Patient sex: M
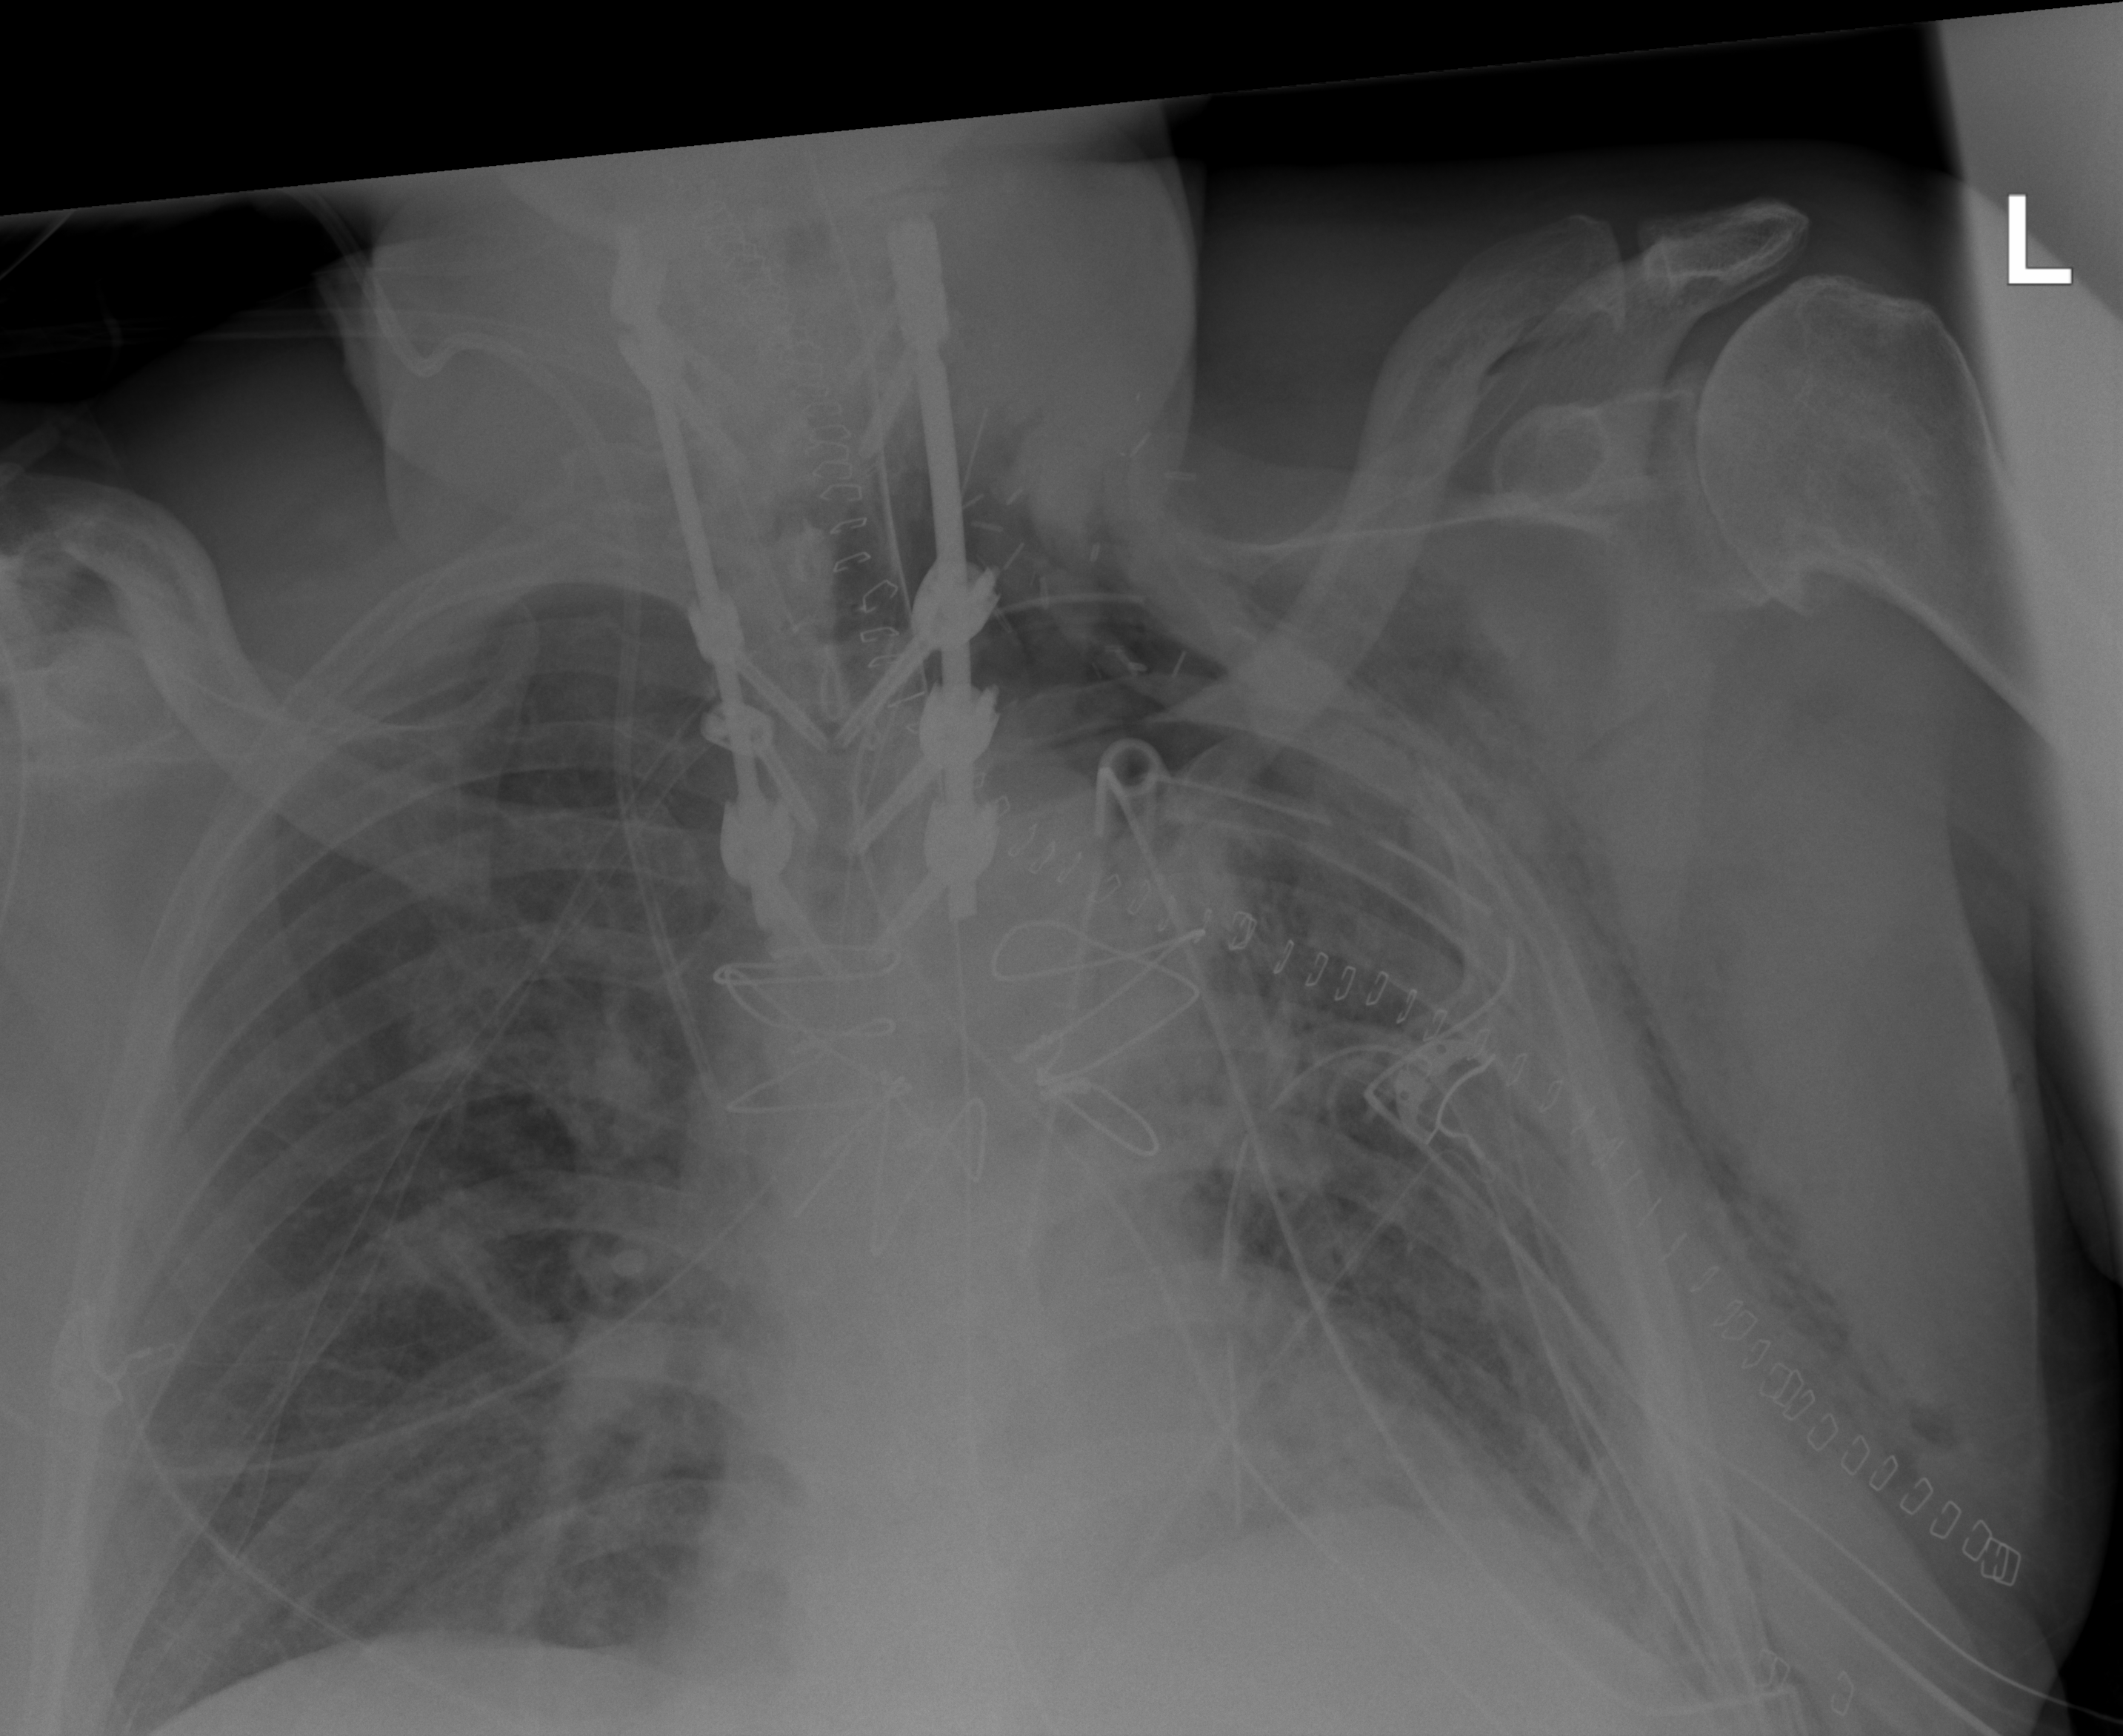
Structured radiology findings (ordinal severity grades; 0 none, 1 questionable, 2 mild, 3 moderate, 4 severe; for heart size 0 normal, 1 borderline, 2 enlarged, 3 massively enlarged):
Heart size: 1
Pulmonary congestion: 2
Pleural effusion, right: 0
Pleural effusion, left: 0
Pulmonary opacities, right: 2
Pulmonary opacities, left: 2
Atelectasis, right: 2
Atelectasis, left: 2